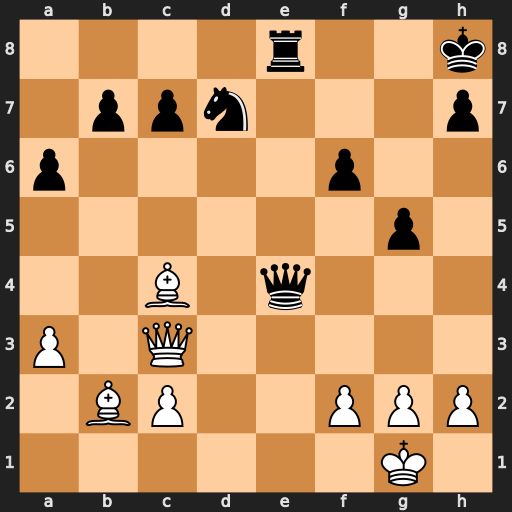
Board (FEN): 4r2k/1ppn3p/p4p2/6p1/2B1q3/P1Q5/1BP2PPP/6K1
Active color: w
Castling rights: -
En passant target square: -
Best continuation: Qxf6+ Nxf6 Bxf6#